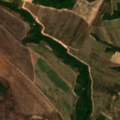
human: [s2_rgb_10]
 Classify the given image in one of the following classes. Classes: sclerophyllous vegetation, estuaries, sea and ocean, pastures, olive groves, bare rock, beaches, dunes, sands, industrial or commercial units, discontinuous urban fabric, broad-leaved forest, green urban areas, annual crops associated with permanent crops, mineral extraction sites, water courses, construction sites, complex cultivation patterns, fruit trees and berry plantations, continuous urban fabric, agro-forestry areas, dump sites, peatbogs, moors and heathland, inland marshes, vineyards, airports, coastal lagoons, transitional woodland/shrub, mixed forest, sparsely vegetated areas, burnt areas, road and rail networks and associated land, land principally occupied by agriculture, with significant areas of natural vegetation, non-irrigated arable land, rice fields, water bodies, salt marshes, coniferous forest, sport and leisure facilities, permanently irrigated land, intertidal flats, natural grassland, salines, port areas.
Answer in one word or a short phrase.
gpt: non-irrigated arable land, pastures, complex cultivation patterns, land principally occupied by agriculture, with significant areas of natural vegetation, transitional woodland/shrub